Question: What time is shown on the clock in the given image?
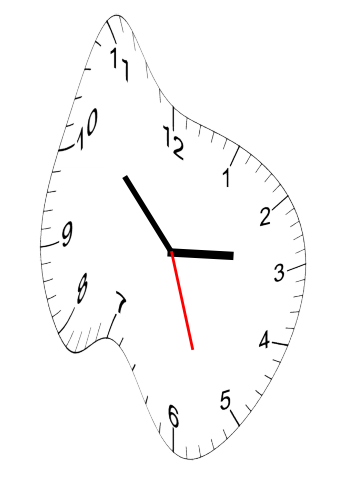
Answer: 02:52:27